Question: I am trying to create my own component for swing, but when i try to paint the border of it with drawRect, it only draws the left and top edges! Why is that, and how can it be fixed?
Here is my paintComponent method:
'''
@Override
protected void paintComponent(Graphics g) {
g.setColor(Color.white);
g.fillRect(0, 0, getWidth(), getHeight());
g.setColor(Color.red);
g.drawRect(0, 0, getWidth(), getHeight());
}
'''
Screenshot:

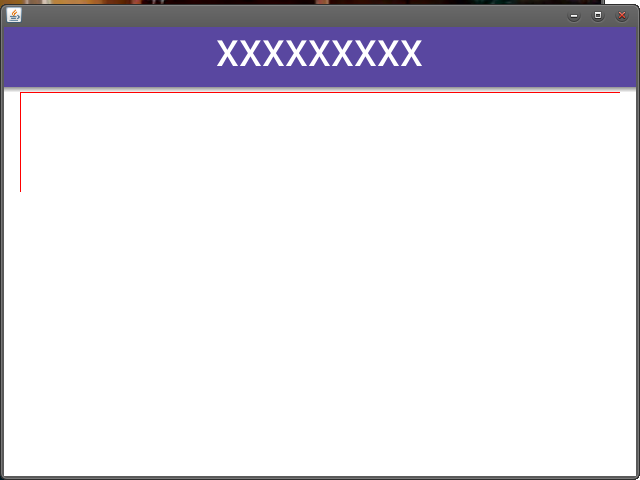
Answer: > I am trying to create my own component for swing, but when i try to paint the border of it with drawRect,
Why are you trying to draw a Border. Swing supports borders. if your component needs a border then you should be using:
setBorder( new LineBorder(Color.RED) );
and let swing draw the border for you.
> it only draws the left and top edges!
I think you should be using:
'''
g.drawRect(0, 0, getWidth() - 1, getHeight() - 1);
'''